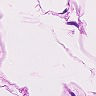
Metastatic tissue present: no